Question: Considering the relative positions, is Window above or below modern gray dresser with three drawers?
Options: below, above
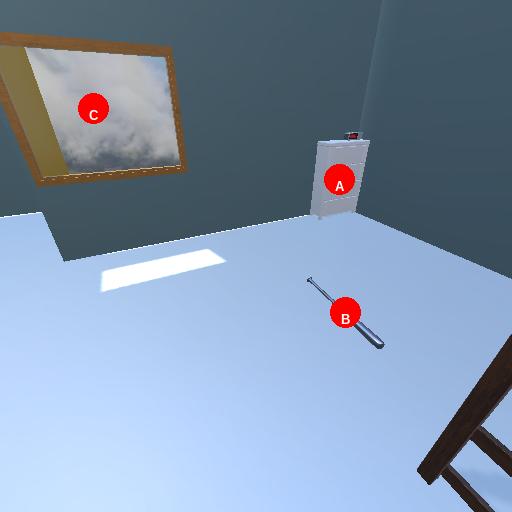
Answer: below